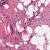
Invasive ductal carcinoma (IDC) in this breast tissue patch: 1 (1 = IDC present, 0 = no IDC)